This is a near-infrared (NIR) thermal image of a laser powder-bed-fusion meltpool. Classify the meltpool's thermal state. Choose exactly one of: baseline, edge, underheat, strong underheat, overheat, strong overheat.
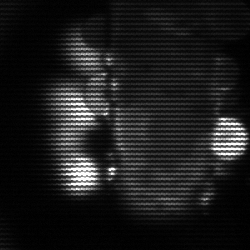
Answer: strong underheat